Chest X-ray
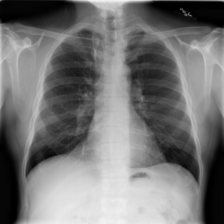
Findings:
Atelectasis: negative
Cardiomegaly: negative
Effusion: negative
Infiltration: negative
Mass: negative
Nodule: negative
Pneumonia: negative
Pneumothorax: negative
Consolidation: negative
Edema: negative
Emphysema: negative
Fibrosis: negative
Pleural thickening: negative
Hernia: negative